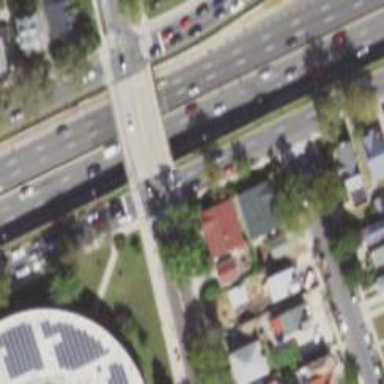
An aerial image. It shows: Marked road crossing.